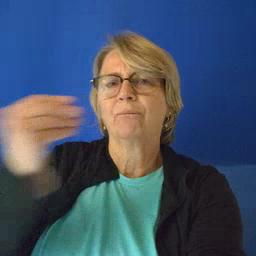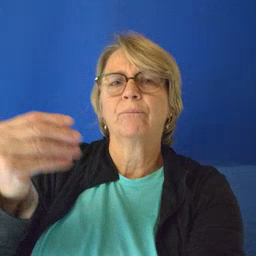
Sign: wolf